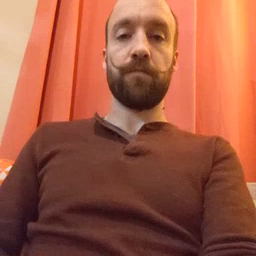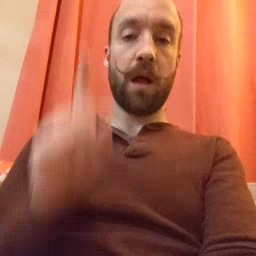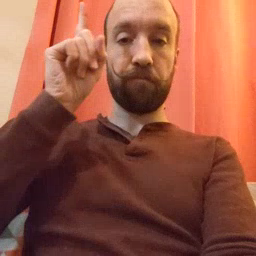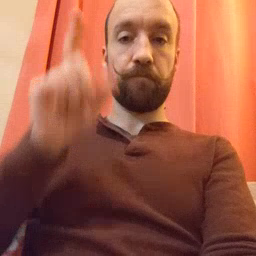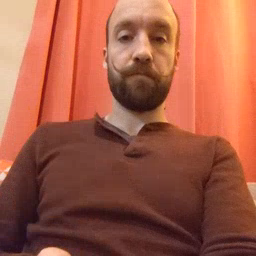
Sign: up